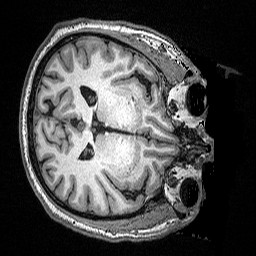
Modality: T1w
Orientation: axial
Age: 49
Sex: male
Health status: healthy
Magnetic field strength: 3 T
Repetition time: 2.53 s
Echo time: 0.00331 s